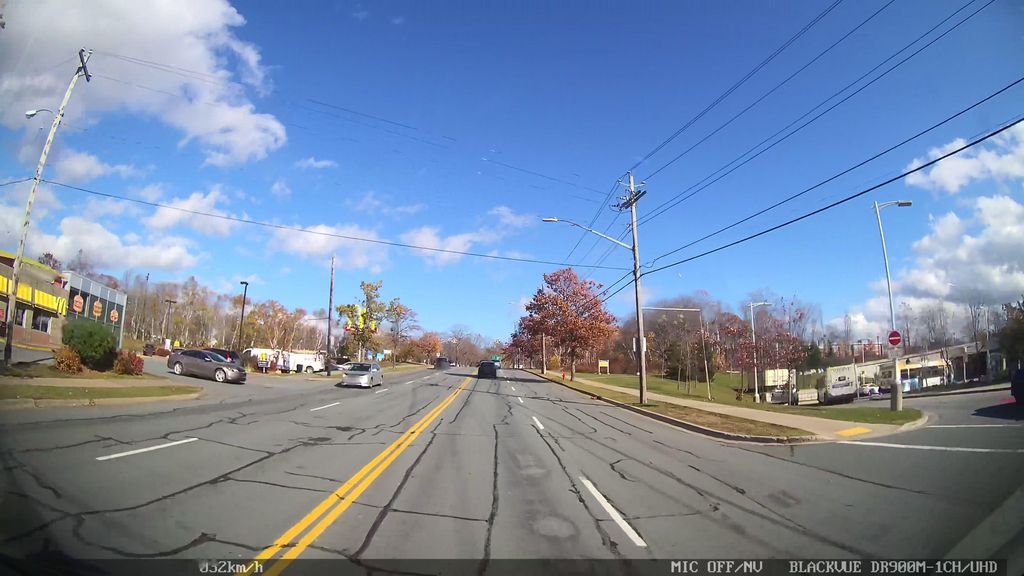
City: halifax